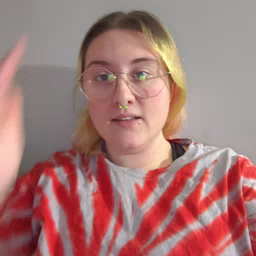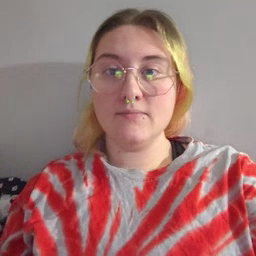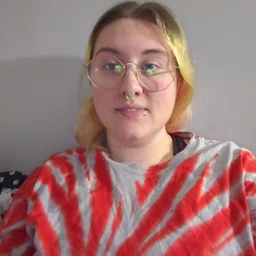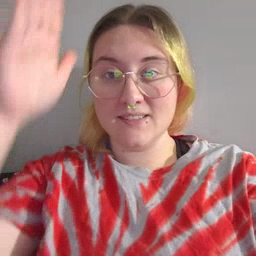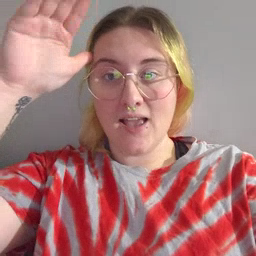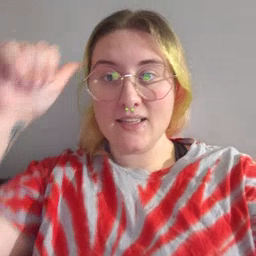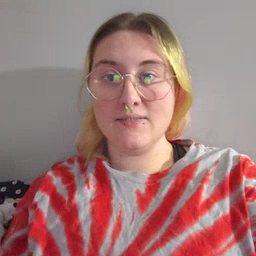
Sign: donkey